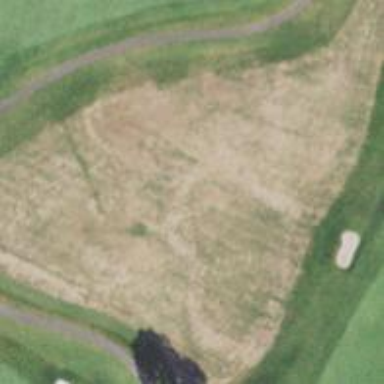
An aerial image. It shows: Rough area on grassy golf course.